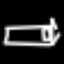
Label: bed